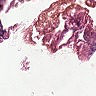
Metastatic tissue present: no